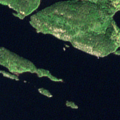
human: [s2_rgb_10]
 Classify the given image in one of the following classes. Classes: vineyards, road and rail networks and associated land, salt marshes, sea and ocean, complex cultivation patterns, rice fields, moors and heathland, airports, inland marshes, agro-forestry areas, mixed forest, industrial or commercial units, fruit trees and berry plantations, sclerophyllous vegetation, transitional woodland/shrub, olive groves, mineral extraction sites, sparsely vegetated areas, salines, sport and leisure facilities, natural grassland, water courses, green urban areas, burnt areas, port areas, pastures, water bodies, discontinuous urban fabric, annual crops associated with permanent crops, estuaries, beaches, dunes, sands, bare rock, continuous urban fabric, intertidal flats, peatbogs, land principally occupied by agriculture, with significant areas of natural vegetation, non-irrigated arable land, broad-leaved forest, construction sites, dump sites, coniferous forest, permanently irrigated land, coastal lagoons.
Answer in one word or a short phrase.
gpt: coniferous forest, mixed forest, water bodies